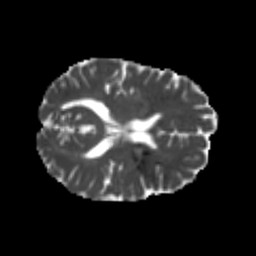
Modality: MD
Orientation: axial
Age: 21
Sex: female
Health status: healthy
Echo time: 0.074 s